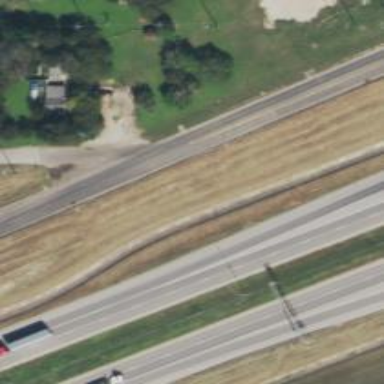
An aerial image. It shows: Secondary road with frontage road.